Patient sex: M
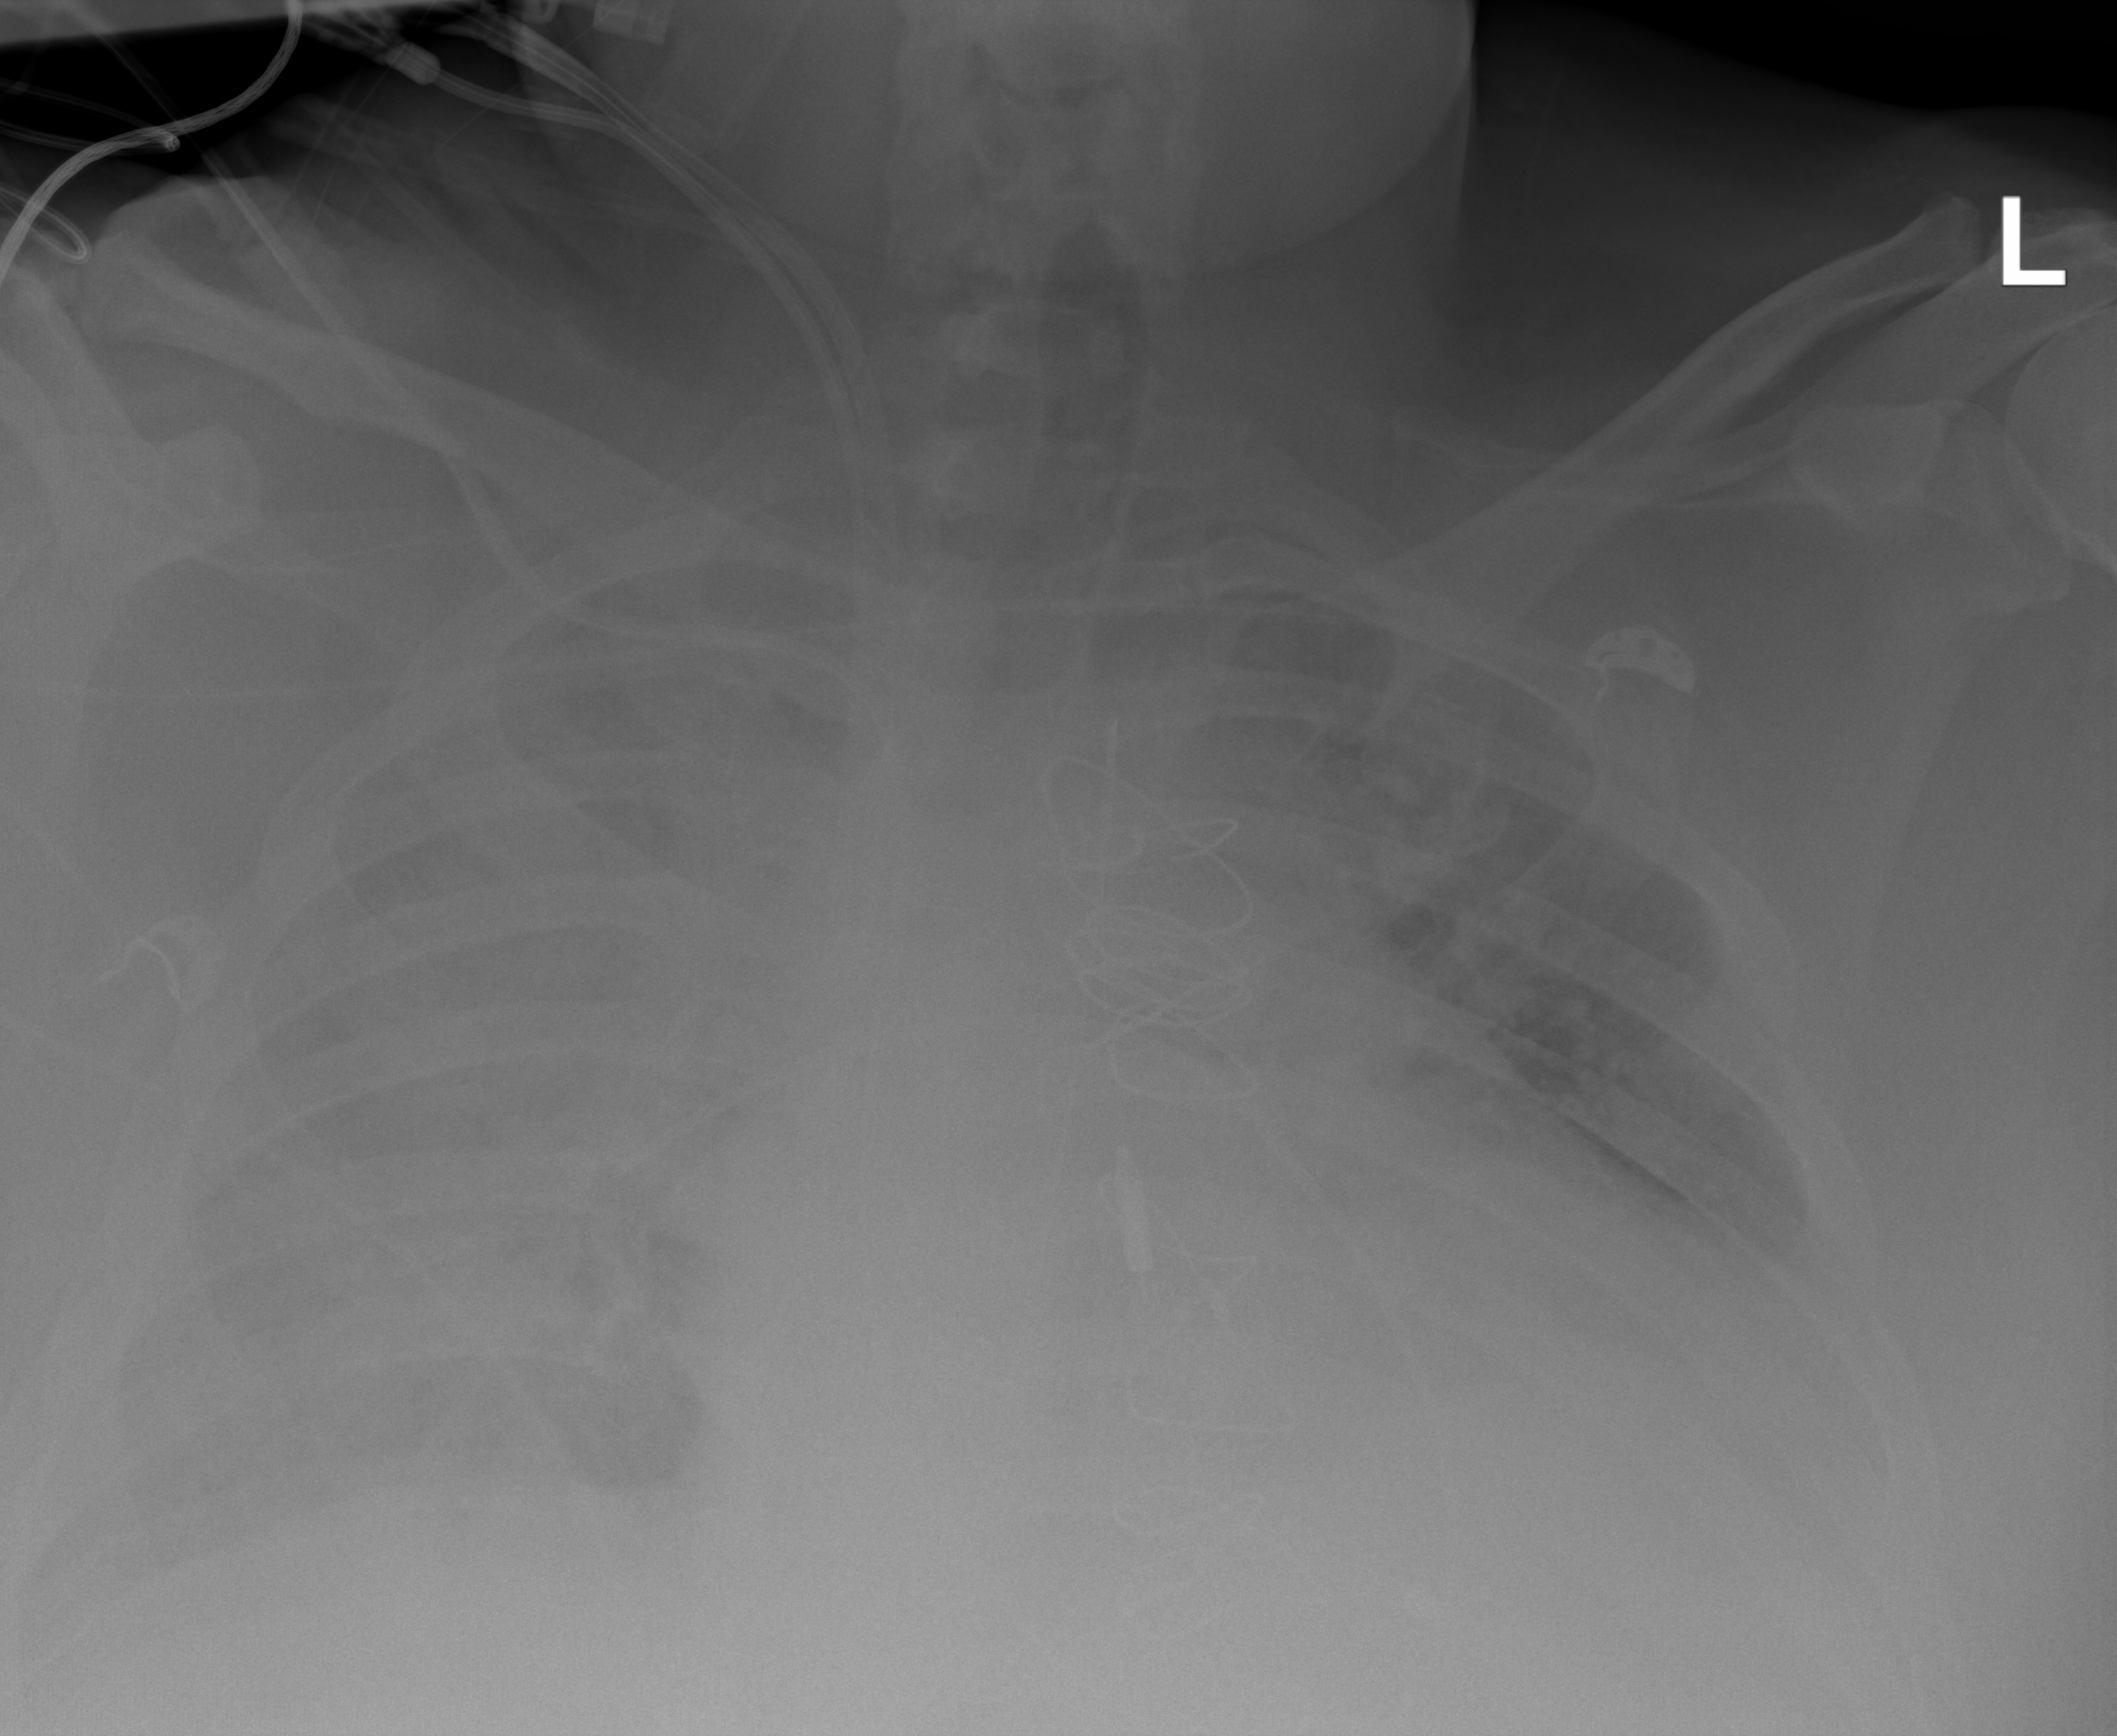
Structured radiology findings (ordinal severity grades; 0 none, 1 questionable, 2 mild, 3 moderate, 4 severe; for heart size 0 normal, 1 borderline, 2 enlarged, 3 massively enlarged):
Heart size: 3
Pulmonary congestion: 4
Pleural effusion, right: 3
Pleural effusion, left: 3
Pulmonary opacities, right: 1
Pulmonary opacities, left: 1
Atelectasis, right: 3
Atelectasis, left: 3